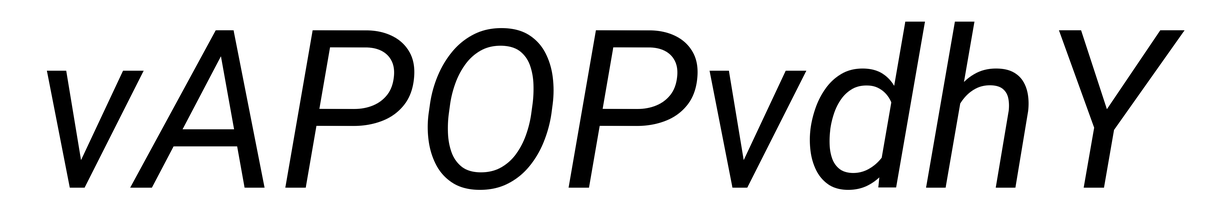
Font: Roboto-Italic_Italic